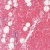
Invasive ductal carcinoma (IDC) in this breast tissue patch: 0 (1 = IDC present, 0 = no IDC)